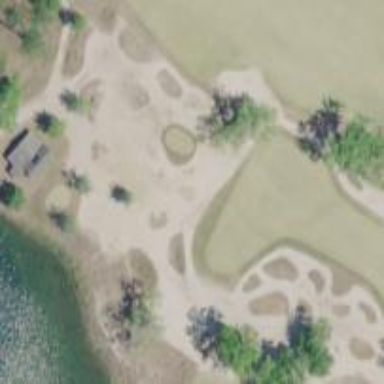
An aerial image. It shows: Sandy area is golf bunker.